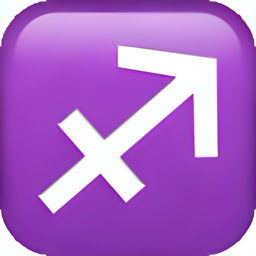
Name: sagittarius
Emoji: ♐
Group: Symbols
Sub-group: zodiac